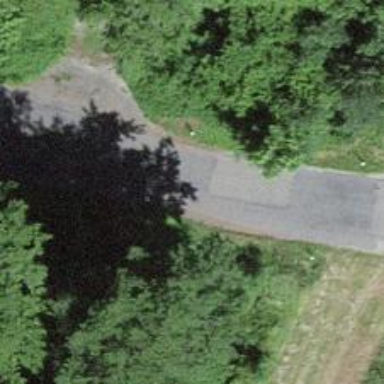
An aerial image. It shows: Unclassified road with asphalt surface.